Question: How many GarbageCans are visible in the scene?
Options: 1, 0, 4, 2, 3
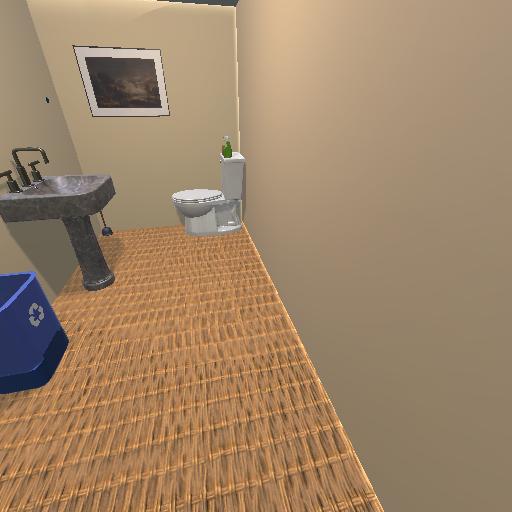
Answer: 1